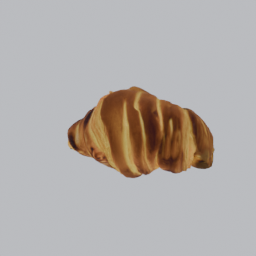
Label: nature